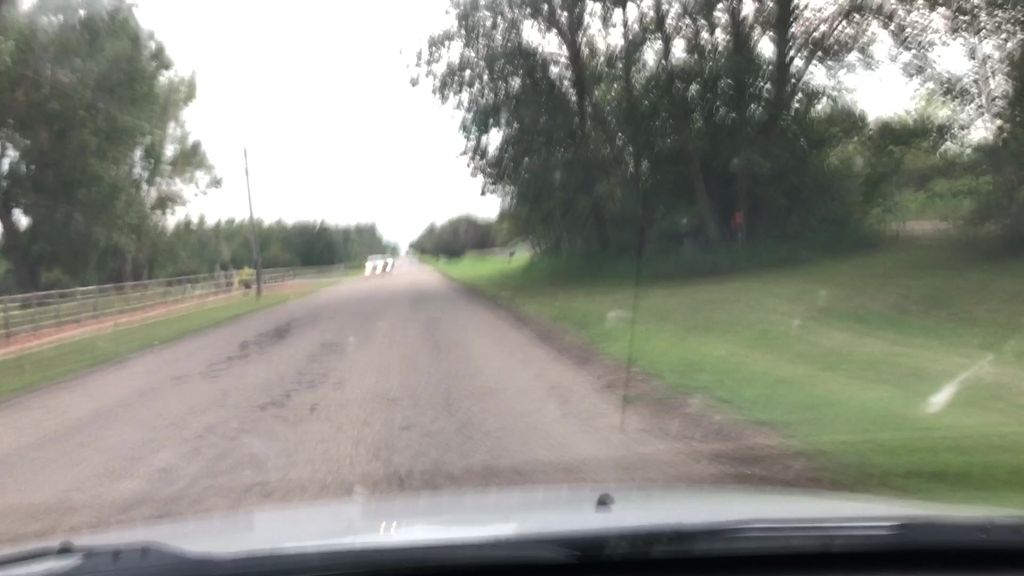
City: edmonton